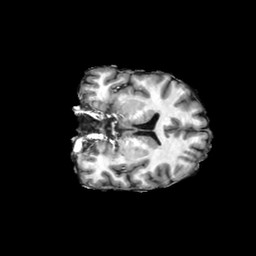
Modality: T1w
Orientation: coronal
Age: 52
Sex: male
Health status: ill